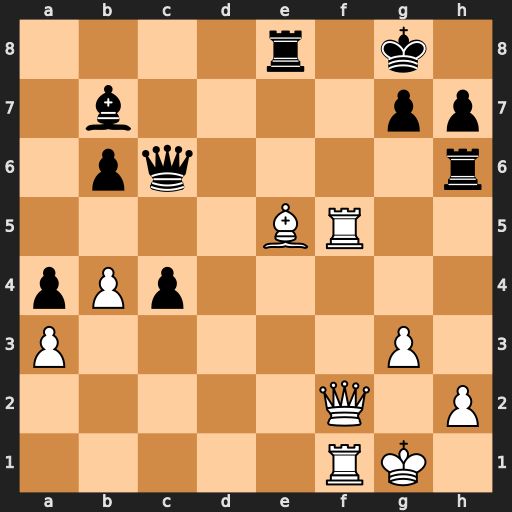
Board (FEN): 4r1k1/1b4pp/1pq4r/4BR2/pPp5/P5P1/5Q1P/5RK1
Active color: w
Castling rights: -
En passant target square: -
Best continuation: Rf8+ Rxf8 Qxf8#